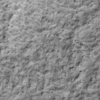
Label: not_dusty